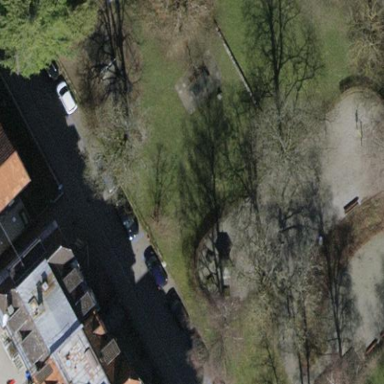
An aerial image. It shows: Park.